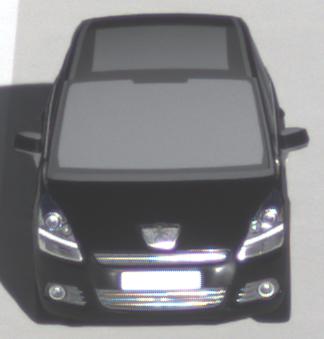
Make: Peugeot
Model: 5008 120 VTi
Detailed model: 5008 (I) Van
Model produced from: 2009/10
Model produced until: 2011/07
Doors: 5
Color: black
Road condition: dry road
Daytime: morning or afternoon
Contrast: high contrast